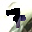
Label: 7